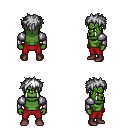
a pixel art fantasy rpg character, male body template, orc, green skin, steel arm armor, red pants, white bedhead hairstyle, maroon shoes, four views (front, back, left, right), 2x2 character sprite sheet, small pixel art, hard edges, no anti-aliasing